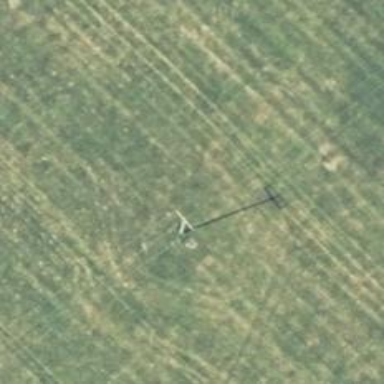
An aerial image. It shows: Minor power line with 3 cables.